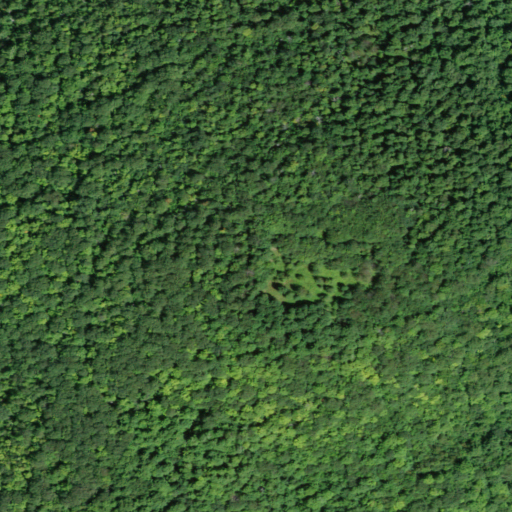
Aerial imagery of mountain in New York named Ginseng Mountain containing deciduous forest and mixed forest